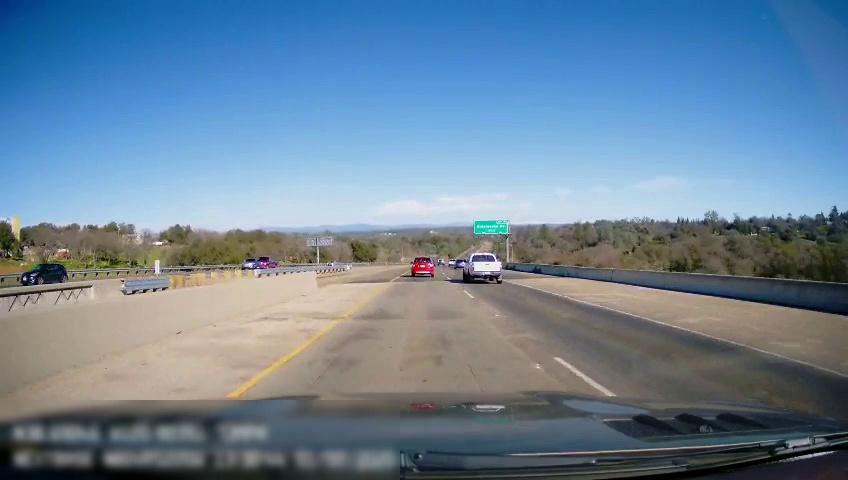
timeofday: Day
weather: Sunny
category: Drivable Space
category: Vehicles | SUV
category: Vehicles | SUV
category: Vehicles | Truck
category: Vehicles | Car
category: Vehicles | Truck
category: Vehicles | Car
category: Vehicles | SUV
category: Lanes | Current Lane
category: Lanes | Current Lane
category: Lanes | Alternate Lane
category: Traffic | Signs